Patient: sex F, age 56
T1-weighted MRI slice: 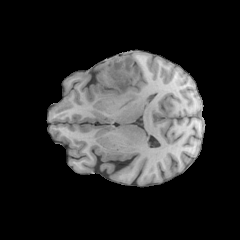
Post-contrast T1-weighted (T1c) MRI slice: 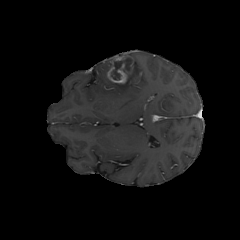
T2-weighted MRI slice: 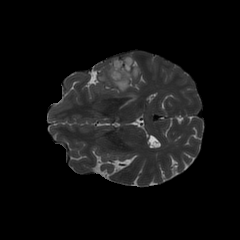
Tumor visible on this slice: yes
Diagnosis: Glioblastoma, IDH-wildtype
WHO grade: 4